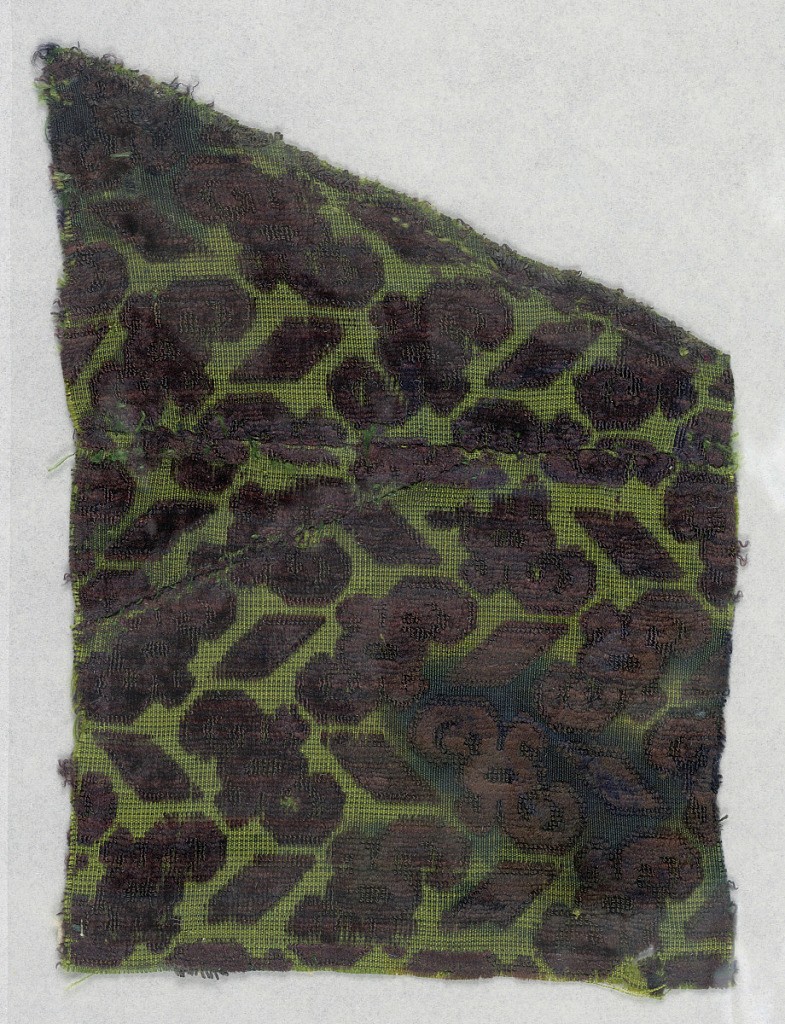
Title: Fragment
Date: early 17th century
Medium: silk Technique: cut and uncut supplementary warp pile (velvet)
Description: Fragment of deep purple cut and uncut velvet on chartreuse green silk ground. Design of tiny conventionalized branch with leaf at either end curving in opposite directions, alternating with tiny rhomboids. Alternate horizontal rows turn right and left.